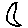
Label: moon